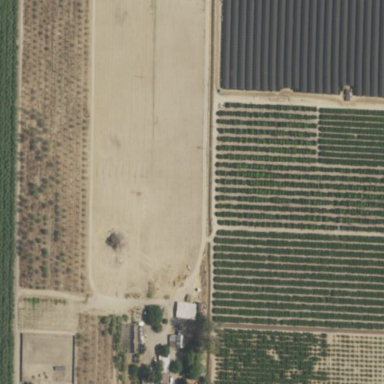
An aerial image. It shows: Orchard.